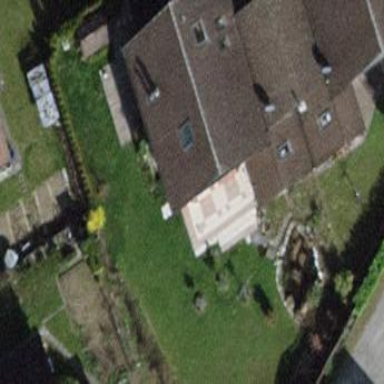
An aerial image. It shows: Detached building.